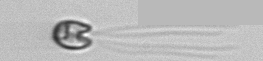
Label: flagellate_morphotype1